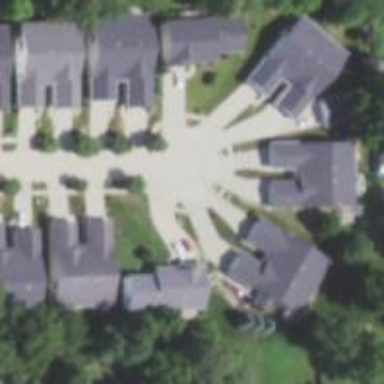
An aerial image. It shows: Residential road.